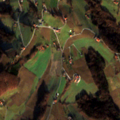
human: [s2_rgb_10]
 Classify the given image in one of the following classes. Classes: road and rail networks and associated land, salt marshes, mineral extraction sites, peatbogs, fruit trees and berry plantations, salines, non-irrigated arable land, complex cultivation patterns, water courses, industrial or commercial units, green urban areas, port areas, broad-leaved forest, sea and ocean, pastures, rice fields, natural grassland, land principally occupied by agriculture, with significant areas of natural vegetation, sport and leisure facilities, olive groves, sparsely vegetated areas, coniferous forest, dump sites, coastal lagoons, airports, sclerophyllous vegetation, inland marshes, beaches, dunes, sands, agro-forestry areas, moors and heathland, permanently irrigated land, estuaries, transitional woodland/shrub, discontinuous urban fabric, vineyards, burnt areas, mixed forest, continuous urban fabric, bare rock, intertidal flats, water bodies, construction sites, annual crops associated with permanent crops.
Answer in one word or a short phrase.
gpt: non-irrigated arable land, complex cultivation patterns, land principally occupied by agriculture, with significant areas of natural vegetation, broad-leaved forest